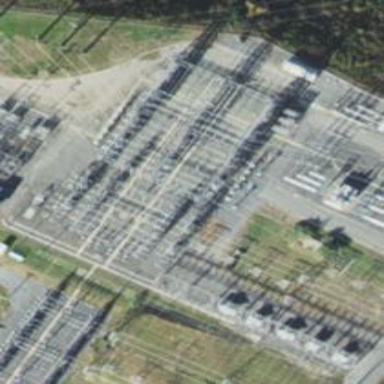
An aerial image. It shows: Switch used for power control.